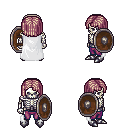
a pixel art fantasy rpg character, male body template, skeleton, white cape, magenta pants, white blonde pageboy hairstyle, metal boots, shield, four views (front, back, left, right), 2x2 character sprite sheet, small pixel art, hard edges, no anti-aliasing